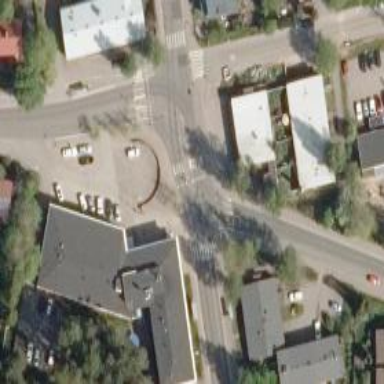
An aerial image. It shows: Asphalt cycleway with uncontrolled crossing.